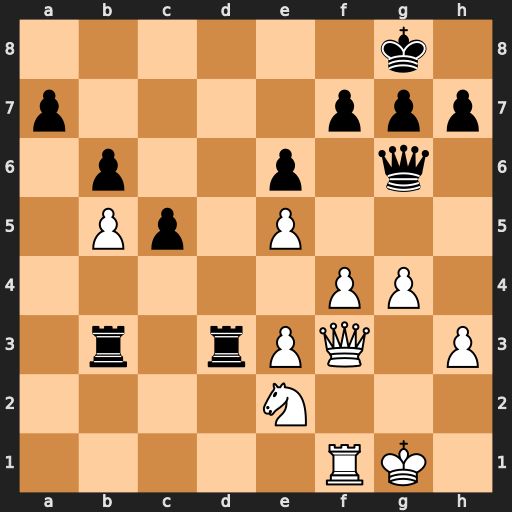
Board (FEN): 6k1/p4ppp/1p2p1q1/1Pp1P3/5PP1/1r1rPQ1P/4N3/5RK1
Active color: w
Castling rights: -
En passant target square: -
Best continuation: Qa8+ Rd8 Qxd8#